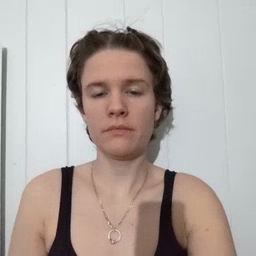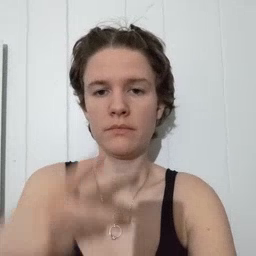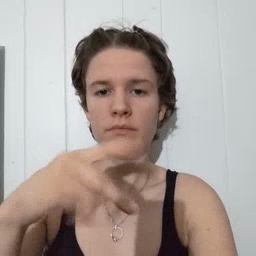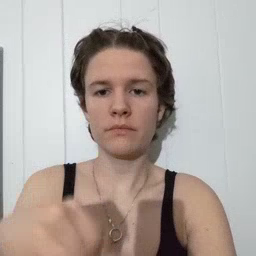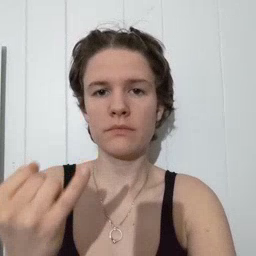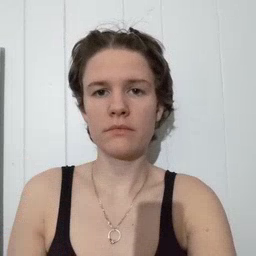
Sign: pajamas